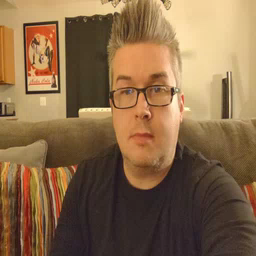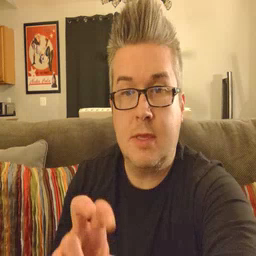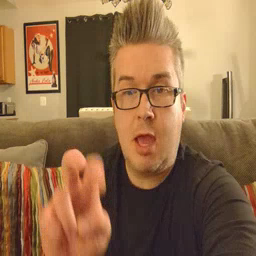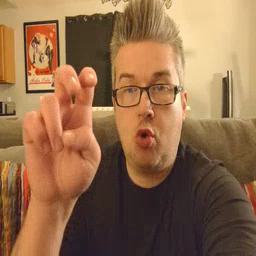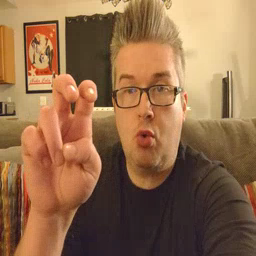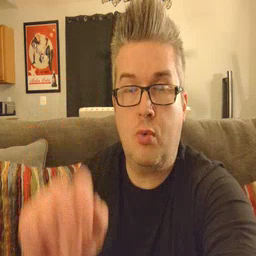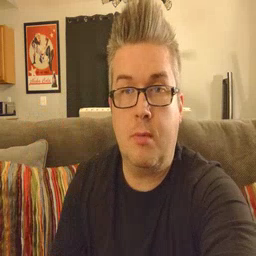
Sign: stairs